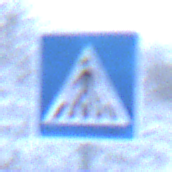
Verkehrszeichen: FussgaengerueberwegRechts
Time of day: Midday
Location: Outdoor (Nature)
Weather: Overcast
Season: Winter
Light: Natural